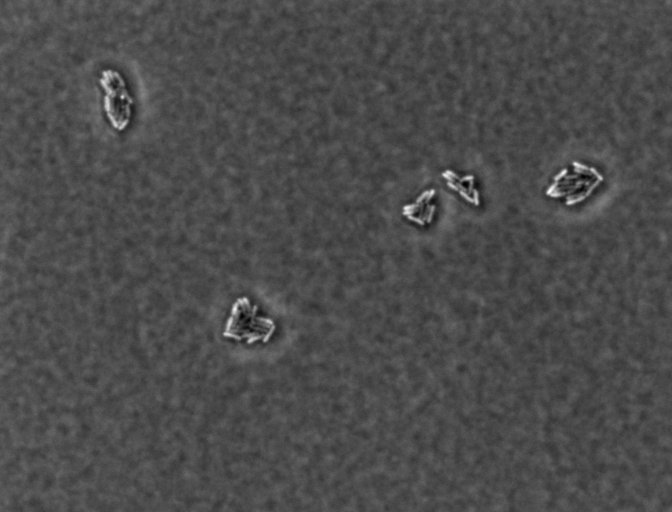
Escherichia coli 1612